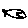
Label: fish